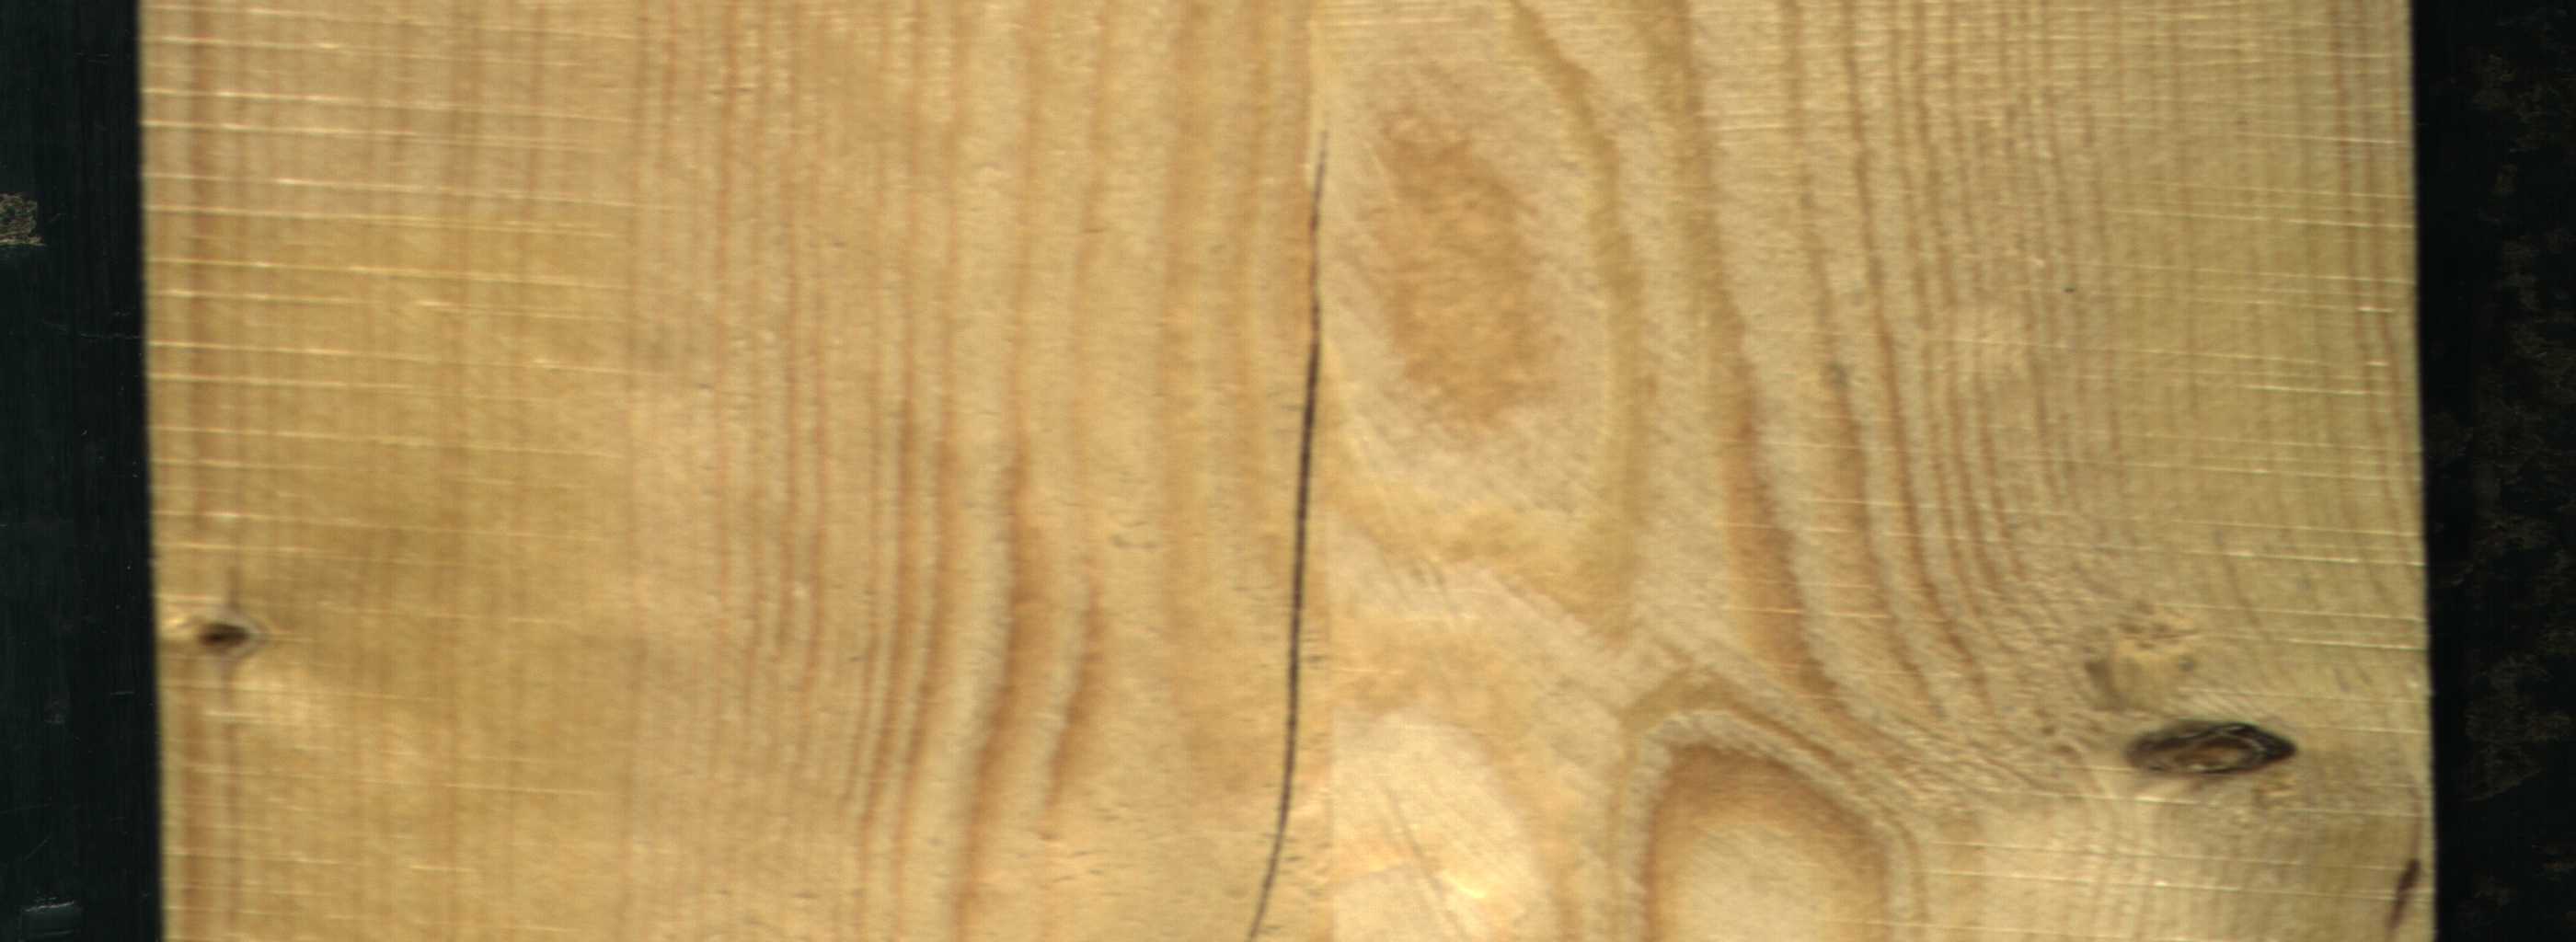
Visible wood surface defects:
resin
Crack
Dead_Knot
Dead_Knot